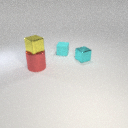
small cyan rubber cube to the left of small cyan metal cube